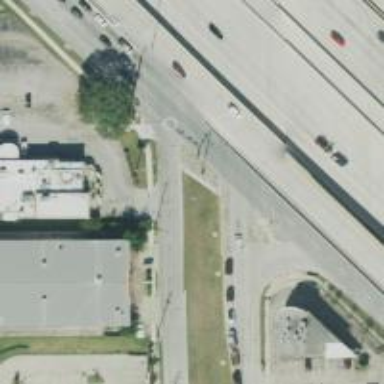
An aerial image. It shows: Secondary road with frontage road.